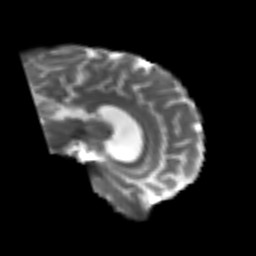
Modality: T2w
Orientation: sagittal
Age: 63
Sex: male
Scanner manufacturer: siemens
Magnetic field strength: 3 T
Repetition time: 4.987 s
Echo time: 0.0792 s